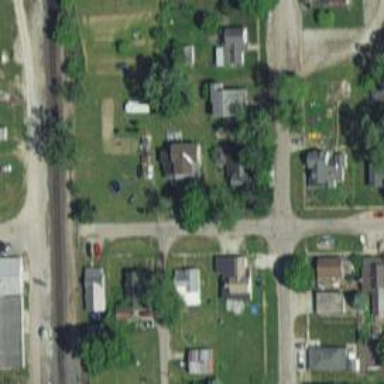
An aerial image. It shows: Alley classified as service road.